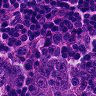
Metastatic tissue present: no